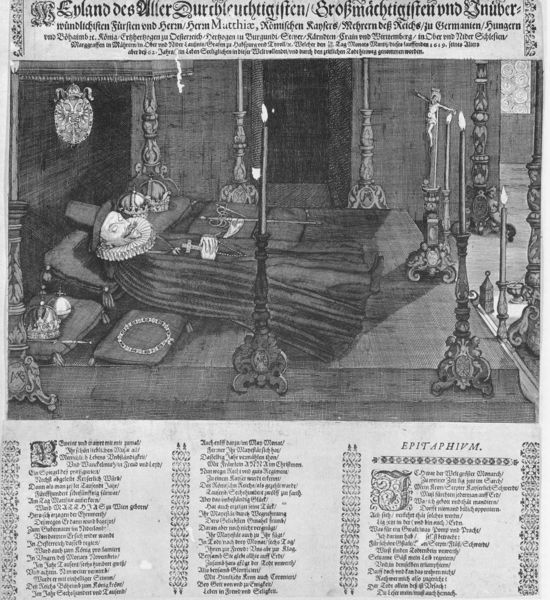
Titel: WEyland des Aller Durchleuchtigisten/ Großmächtigisten vnd Unüberwündlichisten Fürsten vnd Herrn/ Herrn Matthiae
Standort: Wolfenbüttel
Institution: Herzog August Bibliothek
Schlagwörter: mann, rubens, schlaf, umhang, weiß, fenster, grau, holz, hut, kleid, licht, raum, schmuck, schwarz, säule, tür, zeichnung, zimmer, haus, muster, teppich, zylinder, bart, kragen, tod, tot, toter, vollbart, halskrause, holland, hände, niederlande, kirche, fransen, mantel, blatt, england, krone, kreis, holzschnitt, schrift, liegen, schlafen, stab, kette, grafik, spalten, kaiser, kissen, könig, dekor, kerze, bett, kerzen, leuchter, deutsch, stufe, liegend, ring, flamme, kreuz, flammen, druck, schwarz-weiss, radierung, stich, seite, illustration, säbel, text, zeitung, überschrift, degen, herrscher, kranz, krause, namen, wappen, kerzenständer, kerzenhalter, kerzenleuchter, armband, beerdigung, grab, jesus, totenbett, bommel, zeilen, altdeutsch, kandelaber, beschreibung, insignien, grabmal, kronen, kopfkissen, latein, anleitung, betthimmel, sterbebett, majuskel, schrit, aufbahrung, goldenes vlies, liste, bare, gesorbener, karl v., englang, verstorbener, sbel, kernze, strab, scchrift, epitaphium, epigraph, sc hlafend, durchlaucht, letzte ruhe, totemwache, indignien, kernenständer